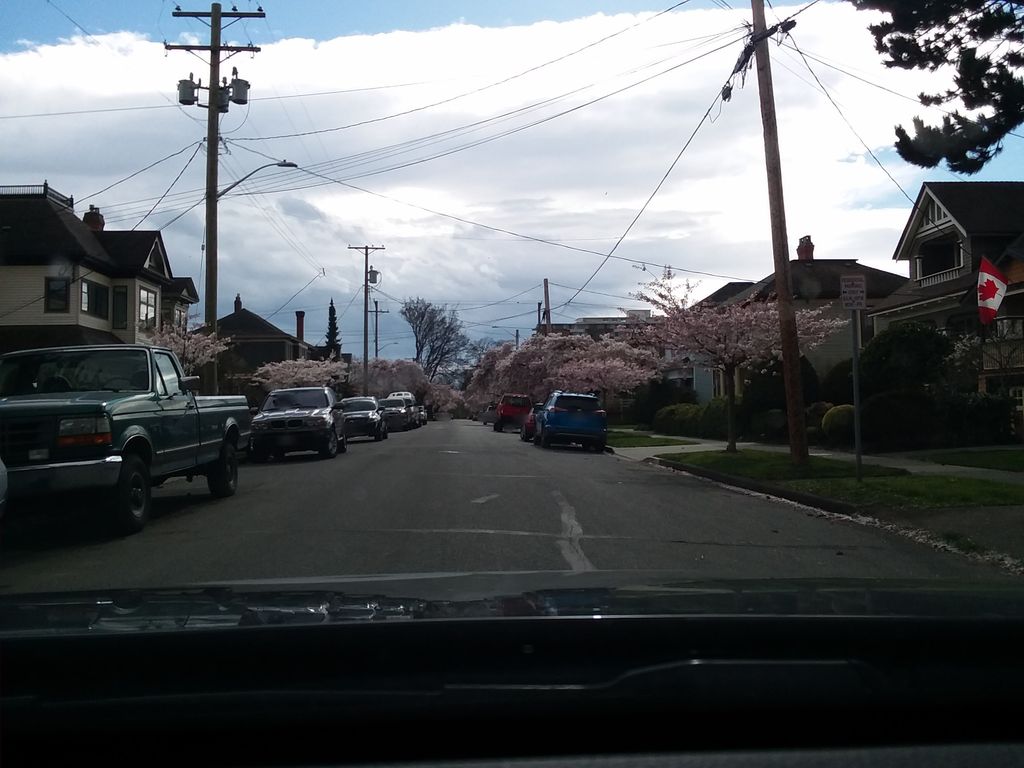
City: victoria